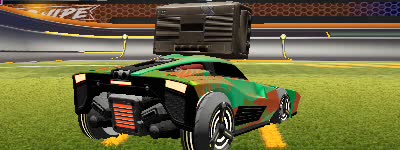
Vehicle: breakout